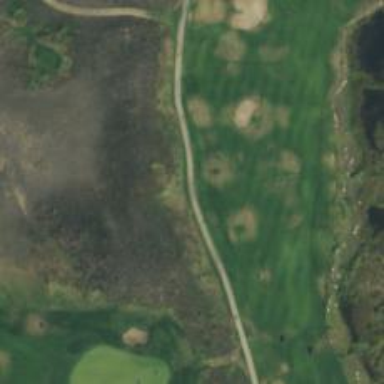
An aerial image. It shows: Golf cartpath that is also road path.